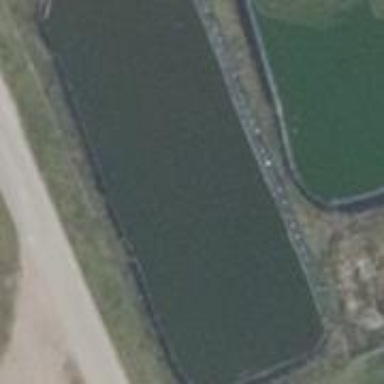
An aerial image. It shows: Pond with natural water.